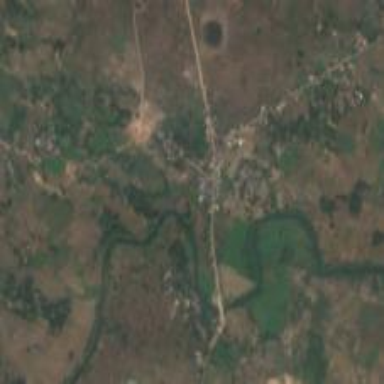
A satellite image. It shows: Village.